Тонкое кольцо массой $m$ и радиусом $r$ находится на столе с коэффициентом трения $\mu$ и гравитационным ускорением $g$. Кольцу сообщили линейную скорость $v$ (в направлении $x$) и угловую скорость $\omega$ (против часовой стрелки). Кольцо движется по прямой, вращаясь вокруг собственной оси, и, в конце концов, останавливается. В дальнейшем мы попытаемся найти величины $v(t)$, $\omega(t)$ и некоторую симметрию между ними. Во всех последующих пунктах предполагается, что действие реакции опоры на кольцо распределено равномерно. Вам может понадобиться следующая формулa: $$ \sqrt{\frac{1 - \sin \theta}{2}} = \Bigg| \sin \left( {\frac{\theta}{2}} - \frac{\pi}{4} \right) \Bigg| $$
Покажите, что суммарная сила, действующая на кольцо, определяется выражением: $$ $$ $$ \vec F_{tot} = - \mu mg \cdot f \left( \frac{v(t)}{\omega (t)\ r} \right) \hat x, $$ где $$ f(a) = \frac{1}{2 \pi} \int \limits_0^{2 \pi} \frac{a - \sin \theta}{\sqrt{ 1 + a^2 - 2 a \sin \theta}} d \theta $$
Покажите, что суммарный момент, действующий на кольцо, равен: $$ $$ $$ \tau_{tot} = - \mu mg r f \left(\frac{\omega(t) r}{v(t)} \right) $$
Докажите, что уравнения движения имеют вид: $$ $$ $$ \dot v = - \mu g\cdot f \left( \frac{v}{\omega r} \right) \\ $$ \dot v = - \mu g\cdot f \left( \frac{v}{\omega r} \right) \\ \dot \omega r = - \mu g \cdot f \left( \frac{ \omega r}{v} \right) $$ Мы получили систему дифференциальных уравнений, связывающие $v(t)$ и $\omega (t)$. В этой части хотим найти интересные физические аспекты этой ситуации, для чего надо произвести нестандартные математические вычисления. Начнём с рассмотрения свойств функции $f(a)$:
Докажите: a) $ f(0) = 0, \: f(1) = \dfrac{2}{\pi}, \: f(\infty) = 1$ b) $ f(a) $ строго возрастает при $a \geqslant 0 $
Рассмотрим поведение параметра $a(t) = \dfrac{v(t)}{\omega (t) r} $. Покажите, что происходит с $a(t)$ (растёт/уменьшается/остаётся неизменным) в каждом из следующих случаев: a) в некоторый момент $a(t) = 1$ a) в некоторый момент $a(t) = 1$ a) в некоторый момент $a(t) = 1$ b) в некоторый момент $a(t) < 1$ c) в некоторый момент $a(t) > 1$
Нарисуйте качественно на графике, осями которого являются $v$ и $\omega r$, траектории, отображающие разное движение кольца, то есть при заданных $v_0$ и $\omega_0 r$ нарисуйте, как они будут изменяться с течением времени. Необходимо нарисовать хотя бы одну траекторию на каждый пункт предыдущего задания. Кроме того, нарисуйте траекторию, проходящую через точку $(v_0, 0)$ и еще одну, начинающуюся в точке $(0, \omega_0 r)$ Подпишите оси графика и укажите направления движения системы для каждой нарисованной траектории Необходимо нарисовать хотя бы одну траекторию на каждый пункт предыдущего задания. Кроме того, нарисуйте траекторию, проходящую через точку $(v_0, 0)$ и еще одну, начинающуюся в точке $(0, \omega_0 r)$ Подпишите оси графика и укажите направления движения системы для каждой нарисованной траектории Рассмотрим мощность, которая расходуется во время движения кольца.
Вычислите мгновенную мощность, которая расходуется, когда есть только угловая скорость $\omega$ $(v = 0)$, и отдельно, когда присутствует только линейная $v$ $(\omega = 0)$.
Для заданных $v$ и $\omega$ вычислите мгновенную мощность $P$, которая расходуется на трение в данный момент времени. Дайте ответ в виде интеграла с безразмерной переменной.
Предположим, что кольцу придали определённую начальную кинетическую энергию $E_0$. Каково должно быть соотношение $a_0 = \dfrac{v_0}{\omega_0 r}$, при котором кольцо будет двигаться максимальное время? Подсказка: Постарайтесь дать ответ на предыдущий пункт при помощи только $E_0$ и $a_0$ (и других данных из этого пункта), исключив из уравнения $v$ и $\omega$
Каково максимальное время движения при начальной энергии $E_0$? Система уравнений, которую мы получили в начале задачи называется однородной потому, что система, начинающая движение из точки $(0,0)$ останется в состоянии покоя, то есть в уравнениях нет члена "тока", создающего движение. Введем такой член в одно из уравнений рассмотрев похожую физическую задачу: То же самое кольцо положим теперь на наклонную плоскость с углом $\alpha$ с тем же коэффициентом трения $\mu$.
Напишите заново уравнения движения из пункта А3 таким образом, чтобы они подходили под новое условие.
При заданных начальных $\omega_0$ и $v_0 = 0$ нарисуйте все возможные семейства траекторий движения кольца в координатах $(v, \omega r)$ (для каждого типа кривых нарисуйте свой график). Укажите следующие составляющие: a) cоответствующие значения параметров; a) cоответствующие значения параметров; a) cоответствующие значения параметров; b) конечные точки (в которые траектории приходят за конечное или бесконечное время) в плоскости $(v, \omega r)$ . Здесь достаточно написать для каждой составляющей, что она стремится к нулю/ стремится к бесконечности/ равна или стремится к какой-то положительной величине. Подпишите оси графика и укажите направления движения системы для каждой нарисованной траектории a) cоответствующие значения параметров; b) конечные точки (в которые траектории приходят за конечное или бесконечное время) в плоскости $(v, \omega r)$ . Здесь достаточно написать для каждой составляющей, что она стремится к нулю/ стремится к бесконечности/ равна или стремится к какой-то положительной величине. Подпишите оси графика и укажите направления движения системы для каждой нарисованной траектории
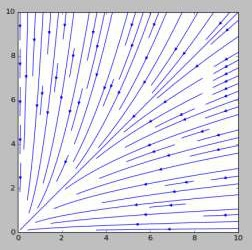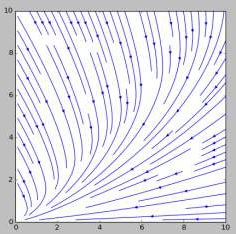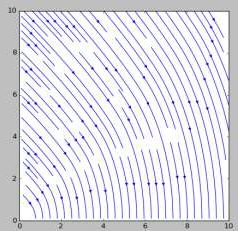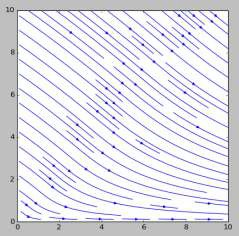
Покажите, что суммарная сила, действующая на кольцо, определяется выражением:  $$  \vec F_{tot} = - \mu mg \cdot f \left( \frac{v(t)}{\omega (t)\ r} \right) \hat x,  $$  где  $$  f(a) = \frac{1}{2 \pi} \int \limits_0^{2 \pi} \frac{a - \sin \theta}{\sqrt{ 1 + a^2 - 2 a \sin \theta}} d \theta  $$
Решение: Обозначим скорость кусочка, видимого из центра кольца под углом $d \theta$ как $\vec{u}$. Так как тело движется, а коэффициент трения не зависит от направления движения, то сила трения, действующая на выбранный кусочек, направлена противоположно его скорости. Тогда её можно записать в таком виде: $$ d \vec{F}_{fric} = - \frac{\vec{u}}{u} \mu \: dN = - \frac{(v-\omega r \sin \theta) \hat x + (\omega r \cos \theta) \hat y}{\sqrt{v^2 + (\omega r)^2 - 2 v \omega r \sin \theta}} \mu mg \: \frac{d \theta}{2 \pi} $$ Полная сила трения получается при интегрировании выражения вдоль всего кольца, т. е. в диапазоне углов от $0$ до $2 \pi$. Несложно заменить, что $F_{tot \: y} = 0$, так как всё выражение меняет знак при замене $\theta \rightarrow \pi - \theta$. Физически это соответствует тому, что силы, действующие на кусочки, симметричные относительно оси OX, проходящей через центр кольца, компенсируют y-составляющие друг друга. Разделив числитель и знаменатель на $\omega r$, приходим к искомому выражению.

Покажите, что суммарный момент, действующий на кольцо, равен:  $$  \tau_{tot} = - \mu mg r f \left(\frac{\omega(t) r}{v(t)} \right)  $$
Решение: $$ d \vec{\tau} = \left[ \vec r \times d \vec{F}_{fric} \right] = - \frac{\left[\vec r \times \vec u \right]}{u} \mu g \: dm $$ В векторное произведение входит только компонента $\vec u$, перпендикулярная радиусу, т. е. $u_\tau = \omega r - v \sin \theta$. подставляя всё в итоговое выражение, получим: $$ \vec \tau = - \mu m g r\int \limits_0^{2 \pi} \frac{\omega r-v \sin \theta }{\sqrt{v^2 + (\omega r)^2 - 2 v \omega r \sin \theta}} \: \frac{d \theta}{2 \pi}, $$ откуда после сокращения на $v$ получится искомая формула.

Докажите, что уравнения движения имеют вид:  $$  \dot v = - \mu g\cdot  f \left( \frac{v}{\omega r} \right) \\  \dot \omega r = - \mu g \cdot f \left( \frac{ \omega r}{v} \right)  $$
Решение: Векторная сумма сил всегда сонаправлена скорости, поэтому $| \dot{\vec{v}} | = \dot{|v|} $, то есть тангенциальное ускорение равно нулю. Тогда уравнения движения примут вид: $$ m \dot v = - \mu mg f \left( \frac{v}{\omega r} \right) \\ m \dot \omega r^2 = - \mu m g r f \left( \frac{\omega r}{v} \right), $$ откуда после сокращения на $m$ и $mr$ соответственно получатся искомые равенства.

Докажите:  a) $ f(0) = 0, \: f(1) = \dfrac{2}{\pi}, \: f(\infty) = 1$  b) $ f(a) $ строго возрастает при $a \geqslant 0 $
Решение: a) $$ f(0) = \frac{1}{2 \pi} \int \limits_0^{2 \pi} -\sin \theta \: d \theta = 0 \\ f(1) = \frac{1}{2 \pi} \int \limits_0^{2 \pi} \frac{1-\sin \theta}{\sqrt{2 - 2 \sin \theta}} \: d \theta = \frac{1}{2 \pi}\int \limits_0^{2 \pi} \sqrt{\frac{1-\sin \theta}{2}} \: d \theta = \\ = \frac{1}{2 \pi}\int \limits_0^{2 \pi} \left|\sin \left(\frac{\theta}{2} - \frac{\pi}{4} \right) \right| d \theta = \frac{1}{\pi}\int \limits_0^{\pi} \sin \left( \frac{\theta}{2} \right) \: d \left( \frac{\theta}{2} \right) = \frac{2}{\pi} \\ f(\infty) = \frac{1}{2 \pi} \int \limits_0^{2 \pi} \lim \limits_{a \rightarrow \infty} \frac{a - \sin \theta}{\sqrt{1 +a^2 - 2a \sin \theta}} \: d \theta = \frac{1}{2 \pi} \int \limits_0^{2 \pi} d \theta = 1 $$ b) $$ \frac{df}{da} = \frac{1}{2 \pi} \int \limits_0^{2 \pi} \frac{\partial}{\partial a} \left[ \frac{a - \sin \theta}{\sqrt{1 +a^2 - 2a \sin \theta}} \right] \: d \theta = \\ = \frac{1}{2 \pi} \int \limits_0^{2 \pi} \left[ \frac{1}{\sqrt{1 +a^2 - 2a \sin \theta}} - \frac{(a - \sin \theta)^2}{(1 +a^2 - 2a \sin \theta)^{3/2}} \right] \: d \theta = \\ = \frac{1}{2 \pi} \int \limits_0^{2 \pi} \frac{cos^2 \theta}{(1 +a^2 - 2a \sin \theta)^{3/2}} \: d \theta > 0 $$

Рассмотрим поведение параметра $a(t)  = \dfrac{v(t)}{\omega (t) r} $. Покажите, что происходит с  $a(t)$ (растёт/уменьшается/остаётся неизменным) в каждом из следующих случаев:   a) в некоторый момент $a(t) = 1$   b) в некоторый момент $a(t) < 1$   c) в некоторый момент $a(t) > 1$
Решение: $$ \dot a = \frac{d}{dt} \left( \frac{v}{\omega r}\right) = \frac{\dot v \: \omega r- v \: \dot \omega r}{(\omega r)^2} = - \frac{\mu m g}{\omega r} \bigg( f(a) - a f \left(\tfrac{1}{a} \right) \bigg) $$ Анализируя данное выражение, получаем: $$ f(a) - a f \left(\tfrac{1}{a} \right) = \frac{1}{2 \pi} \int \limits_0^{2 \pi} \frac{a - \sin \theta - a( 1- a \sin \theta)}{\sqrt{1 +a^2 - 2a \sin \theta}} d \theta= \\ \\ = \frac{a^2-1}{2 \pi} \int \limits_0^{2 \pi} \frac{\sin \theta}{\sqrt{1 +a^2 - 2a \sin \theta}} d\theta $$ В области отрицательных значений подынтегральной функции знаменатель больше, чем в области положительных, поэтому интеграл всегда положителен. Таким образом: $$ sign( \dot a) = sign(1 - a); \\ \dot a=0 \Rightarrow a =1. $$ Заметим, что ответ можно было бы получить и из более простых логических соображений
Ответ: a) $a=1 \quad \Rightarrow \quad a \; -$ постоянна; b) $a<1 \quad \Rightarrow \quad a \; - $ возрастает; c) $a>1 \quad \Rightarrow \quad a \; - $ убывает.

Нарисуйте качественно на графике, осями которого являются $v$ и $\omega r$, траектории, отображающие разное движение кольца, то есть при заданных  $v_0$  и $\omega_0 r$ нарисуйте, как они будут изменяться с течением времени.   Необходимо нарисовать хотя бы одну траекторию на каждый пункт предыдущего задания. Кроме того, нарисуйте траекторию, проходящую через точку $(v_0, 0)$ и еще одну, начинающуюся в точке $(0, \omega_0 r)$   Подпишите оси графика и укажите направления движения системы для каждой нарисованной траектории
Решение: Как можно было заметить из предыдущего пункта, все траектории асимптотически стремятся к единице. При этом, $\dot v < 0$ и $\dot \omega r <0$. Приведём искомый график:

Вычислите мгновенную мощность, которая расходуется, когда есть только угловая скорость $\omega$ $(v = 0)$, и отдельно,  когда присутствует только линейная $v$ $(\omega = 0)$.
Решение: В случае отсутствия вращательного движения сила трения, действующая на каждый кусочек, направлена против оси X. Тогда: $$ P_v = - F_{tot} v = - \mu mg \: v $$ В случае отсутствия поступательного движения $$ P_\omega = - \tau_{tot} \omega = - \mu mg \: \omega r $$ Более строгие рассуждения будут приведены в пункте B5.
Ответ: $$ P_v = - \mu mg \: v \\ P_\omega = - \mu mg \: \omega r $$

Для заданных $v$ и $\omega$ вычислите мгновенную мощность $P$, которая расходуется на трение в данный момент времени. Дайте ответ в виде интеграла с безразмерной переменной.
Решение: $$ P = \int \vec u \: \cdot \: d \vec F_{fric} = - \mu mg \: \int \limits_0^{2 \pi} \vec{u} \: \cdot \: \frac{\vec u}{u} \:\frac{d \theta }{2 \pi} = - \mu mg \: \omega r \int \limits_0^{2 \pi} \frac{u}{\omega r} \:\frac{d \theta }{2 \pi} $$ Подставляя выражение для скорости кусочка $\vec u$:
Ответ: $$ P = - \mu mg \: \omega r \int \limits_0^{2 \pi} \sqrt{1+\left(\frac{v}{\omega r} \right)^2 - 2 \left(\frac{v}{\omega r} \right) \sin (\theta)} \: \:\frac{d \theta }{2 \pi} $$

Предположим, что кольцу придали определённую начальную кинетическую энергию $E_0$. Каково должно быть соотношение $a_0 = \dfrac{v_0}{\omega_0 r}$, при котором кольцо будет двигаться максимальное время?   Подсказка: Постарайтесь дать ответ на предыдущий пункт при помощи только $E_0$ и $a_0$ (и других данных из этого пункта), исключив из уравнения $v$ и $\omega$
Решение: Воспользуемся подсказкой :) $$ E = \frac{m}{2} \Big[ v^2 + (\omega r)^2 \Big] = \frac{m}{2} (\omega r)^2 \:( a^2 + 1) \\ m \: \omega r = \sqrt{2 mE} \: \cdot \: \frac{1}{\sqrt{1 + a^2}} \\ P(a, E) = - \mu g \sqrt{2 mE} \; \cdot \int \limits_0^{2 \pi} \sqrt{1 - \frac{2a}{1 + a^2} \sin (\theta)} \: \: \frac{d \theta }{2 \pi} $$ Анализировать последнее выражение можно несколькими способами. Например, взяв частную производную по a $$ \frac{\partial}{\partial a} \Big( P(a, E) \Big) = \mu g \sqrt{2 mE}\; \: \frac{1 - a^2}{1+a^2} \; \cdot \int \limits_0^{2 \pi} \frac{\sin \theta}{\sqrt{1 +a^2 - 2a \sin \theta}} \frac{d\theta}{2 \pi} $$ где интеграл в правой части совпадает с интегралом в $B2$ и имеет положительные значения при любых $a$. Так как при $a<1$ функция $P\:$ убывает, а при $a>1 - $ возрастает, то её минимум реализуется в $a_0=1$. Из того факта, что мощность $P$ всегда отрицательна и стремится к $P \rightarrow 0$ только при $E \rightarrow 0$ очевидно, что движение может закончиться только при $E = 0$. Также, следует заметить, что движение с параметром $a = 1$ устойчиво, а значит, при $a_0 = 1$ всё движение будет происходит с минимально возможной мощностью, т. е. пройдет максимально возможное время при заданной начальной энергии $E = E_0$
Ответ: $$ a_0 =1 $$

Каково максимальное время движения при начальной энергии $E_0$?
Решение: Как мы выяснили в предыдущем пункте, движение, продолжающееся максимальное время происходит при $a= 1$. Тогда время можно найти из уравнения: $$ \dot E = P(1, E) = - \mu g \sqrt{2 mE} \; \cdot \int \limits_0^{2 \pi} \sqrt{1 - \sin (\theta)} \: \: \frac{d \theta }{2 \pi} $$ Интеграл вычисляется аналогично пункту $B1$ с помощью тригонометрической замены, указанной в условии. $$ \int \limits_0^{2 \pi} \sqrt{1 - \sin (\theta)} \: \: \frac{d \theta }{2 \pi} = \frac{\sqrt 2}{\pi} \int \limits_0^\pi \sin \left( \frac{\theta}{2} \right) d \left( \frac{\theta}{2} \right) = \frac{2 \sqrt{2}}{\pi} $$ Разделяя переменные, получим $$ \int \limits_{E_0}^0 \frac{dE}{\sqrt{E}} = - \mu g \sqrt{m} \cdot \frac{4}{\pi} \int \limits_{0}^\tau dt $$ Из чего несложно выразить ответ.
Ответ: $$ \tau = \frac{\pi}{2 \mu g} \sqrt{\frac{E_0}{m}} $$

Напишите заново уравнения движения из пункта А3 таким образом, чтобы они подходили под новое условие.
Решение: Вывод уравнения для величины силы трения и момента силы трения остаётся тем же, однако, теперь полная реакция опоры равна $N = mg \cos \alpha$. Таким образом, суммарный момент, действующий на кольцо, просто умножится на $\cos \alpha$. С уравнениями для проекций сил, лежащих в плоскости движения немного сложнее: суммарная сила теперь не сонаправлена со скоростью кольца. Обозначив $\cos \varphi = (\widehat{\vec v , \: \vec g_{\tau}})$, где $\vec g_\tau \: -$ составляющая вектора $\vec g$, лежащая вдоль плоскости, получим уравнения:
Ответ: $$ \dot v = -\mu g \: f\left( \frac{v}{\omega r}\right) \cos{\alpha} + g \sin{\alpha} \cos{\varphi} \\ \dot \omega r = - \mu g \: f \left(\frac{\omega r}{v} \right) \cos \alpha $$

При заданных начальных $\omega_0$ и $v_0 = 0$ нарисуйте все возможные семейства траекторий движения кольца  в координатах $(v, \omega r)$ (для каждого типа кривых нарисуйте свой график).  Укажите следующие составляющие:   a) cоответствующие значения параметров;   b) конечные точки (в которые траектории приходят за конечное или бесконечное время) в плоскости $(v, \omega r)$ . Здесь достаточно написать для каждой составляющей, что она стремится к нулю/ стремится к бесконечности/ равна или стремится к какой-то положительной величине.   Подпишите оси графика и укажите направления движения системы для каждой нарисованной траектории
Решение: Так как при начале движения кольцо имеет нулевую скорость $v_0 = 0$, то в предыдущем уравнении на протяжении всего движения $\cos \varphi = 0$. $\dot \omega < 0$, т.е. $\omega \rightarrow 0 $. В зависимости от величины $\tan \alpha$ возможны различные случаи: $v \rightarrow 0$, $v \rightarrow const \:$ и $v \rightarrow \infty \:$. Выбор одного из этих случаев определяется знаком $\dot v$ при $\dfrac{v}{\omega r} \rightarrow \infty$. Искомые траектории приведены на рисунках.
Темы:
T, Механика, Кинематика, 2021, Сборы XY, Y, Вращение, Заимствование